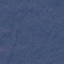
Land use / land cover class: Forest